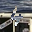
Label: 4